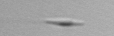
Label: pennate